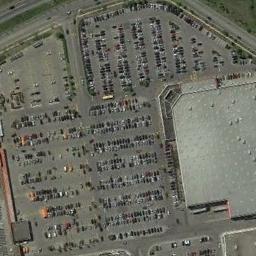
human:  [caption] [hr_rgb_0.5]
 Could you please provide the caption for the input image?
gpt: The parking lot is full of cars next to the building .

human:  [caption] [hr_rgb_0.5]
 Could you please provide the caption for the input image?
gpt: The parking lot has lots of cars arranged neatly in lines and a building is next to the parking lot .

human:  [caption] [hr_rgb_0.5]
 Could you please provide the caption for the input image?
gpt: There are many yellow signs in the parking lot .

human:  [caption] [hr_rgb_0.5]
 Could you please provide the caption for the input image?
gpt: Numerous cars of different styles and colors are on the parking lot .

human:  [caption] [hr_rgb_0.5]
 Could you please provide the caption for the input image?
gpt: There are hundreds of cars on the parking lot .